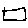
Label: square